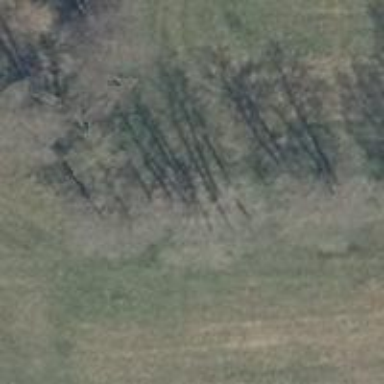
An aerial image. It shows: Row of trees in natural setting.